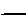
Label: line